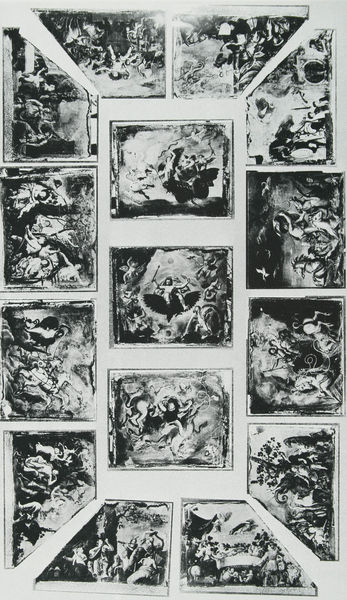
Titel: Rekonstruktion der Bildanordnung im Saalbau
Künstler: Melchior Bocksberger
Standort: München
Institution: Residenz, Hofgarten, Lusthaus
Schlagwörter: adler, flügel, gemälde, gott, himmel, kampf, kämpfer, körper, vogel, weiß, wolken, menschen, bewegung, grau, schwarz, skizze, szene, zeichnung, tiere, leute, malerei, muster, barock, bibel, tod, felder, kirche, sonne, decke, personen, fliegen, engel, relief, schiff, bilder, liebe, stab, studie, rand, saal, krieg, detail, symmetrie, foto, fotografie, photographie, rechtecke, tusche, gewölbe, rechteck, schweben, stücke, schwarz weiß, dynamik, reihe, entwurf, schema, photo, ecken, geometrisch, leben, christus, untersicht, götter, olymp, dramatik, fresken, kapelle, bozzetto, plan, kassetten, kassettendecke, heilige, deckengemälde, fresko, putten, putti, biblisch, szenen, kästchen, viereck, vierecke, sakral, genesis, fresco, himmelfahrt, rekonstruktion, elefant, zeichnungen, michelangelo, deckenmalerei, froschperspektive, teil, zonen, fragmente, teile, decken, apotheose, panele, unterteilung, zyklus, deckenfresko, trapez, bildfelder, bildfeld, deckenbild, deckenbildnis, sixtina, ganymed, bildszenen, concetto, mittelfelder, randfelder, rekostruktion, h, 15